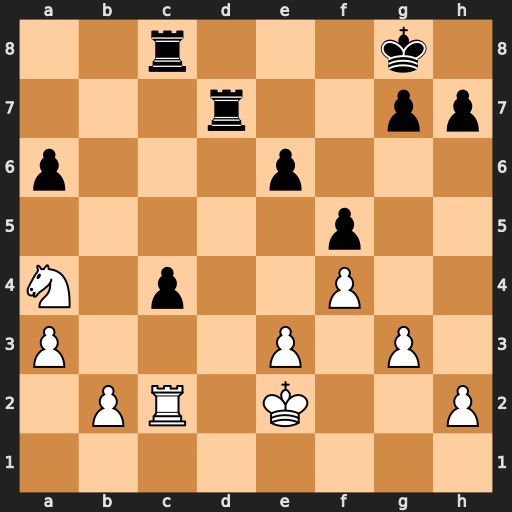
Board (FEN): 2r3k1/3r2pp/p3p3/5p2/N1p2P2/P3P1P1/1PR1K2P/8
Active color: w
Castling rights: -
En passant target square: -
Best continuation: Nb6 Rdc7 Nxc8